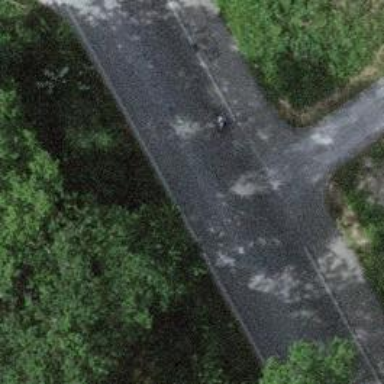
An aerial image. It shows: Unclassified road with asphalt surface.